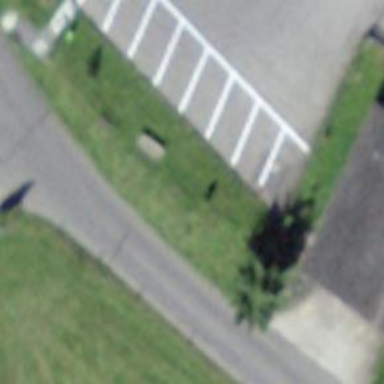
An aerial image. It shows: Bench.